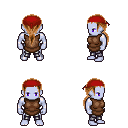
a pixel art fantasy rpg character, male body template, dark elf, purple skin, brown tunic, metal pants, brown ponytail hairstyle, red bandana, four views (front, back, left, right), 2x2 character sprite sheet, small pixel art, hard edges, no anti-aliasing